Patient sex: M
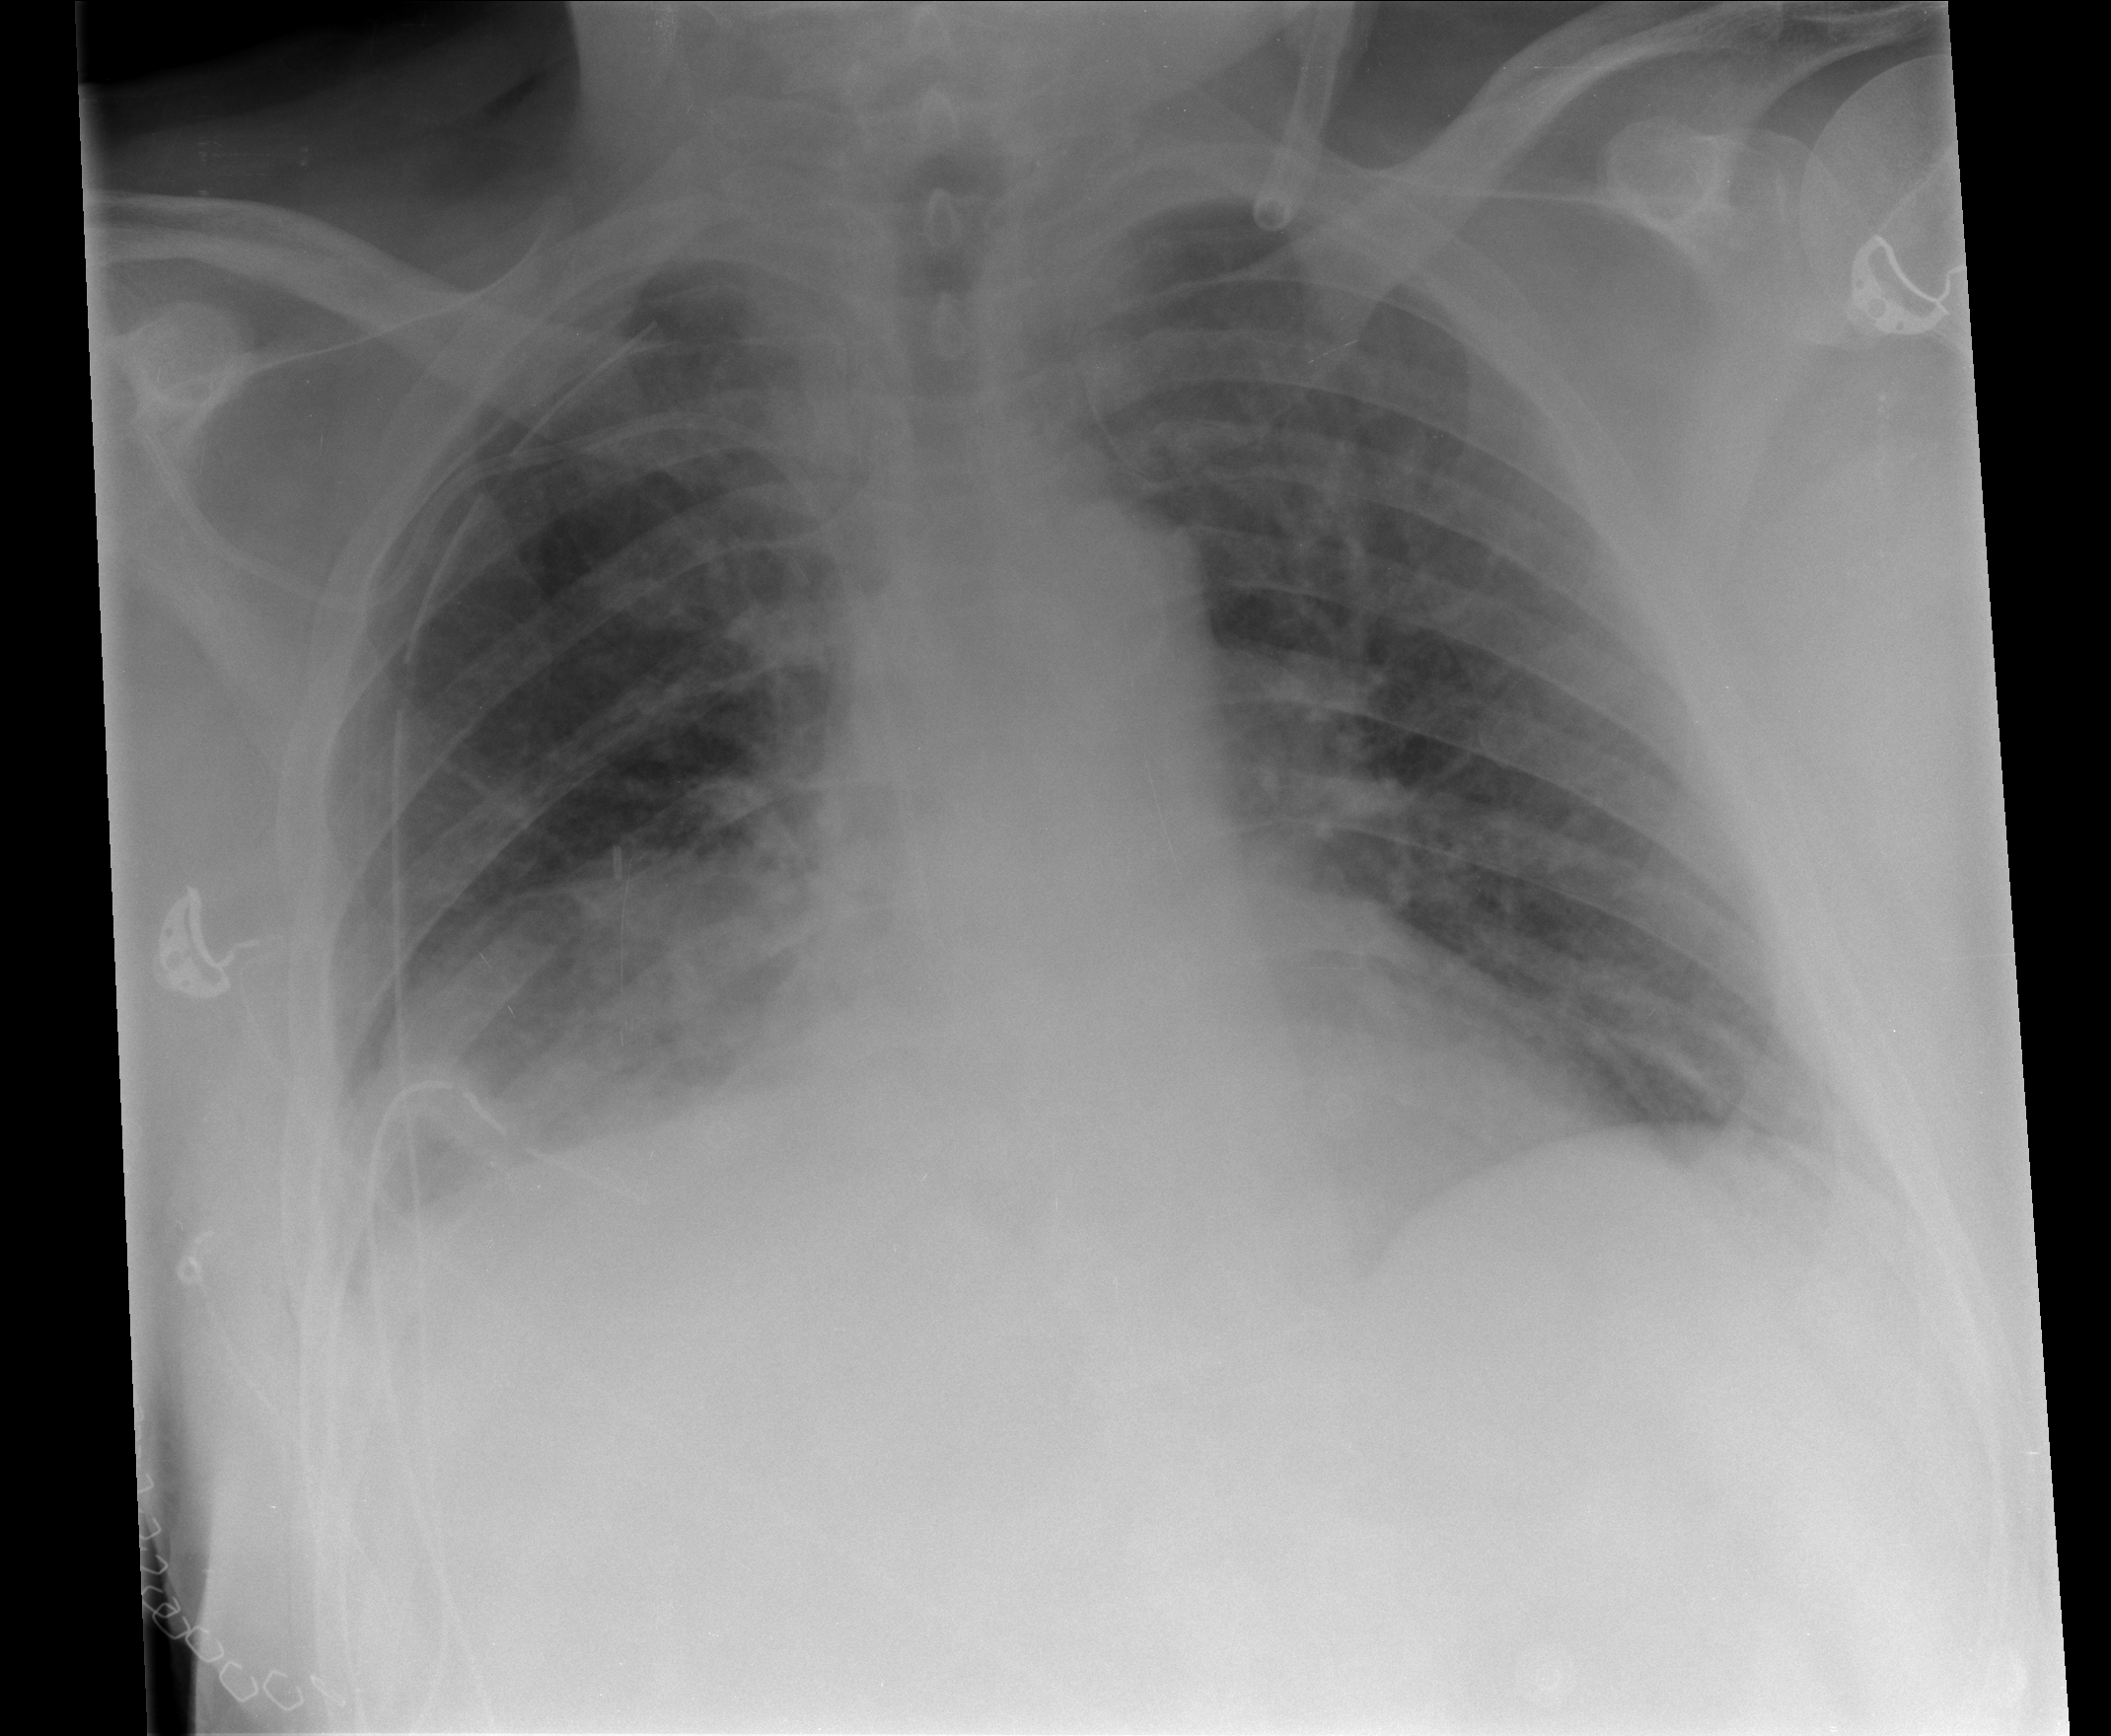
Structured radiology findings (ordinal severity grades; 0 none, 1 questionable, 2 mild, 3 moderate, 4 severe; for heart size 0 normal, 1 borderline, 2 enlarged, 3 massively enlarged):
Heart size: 1
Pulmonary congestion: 3
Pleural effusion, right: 2
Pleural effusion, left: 0
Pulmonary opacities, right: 0
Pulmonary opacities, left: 0
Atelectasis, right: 2
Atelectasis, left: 0